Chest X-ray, AP view. Patient: 35 years old, sex M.
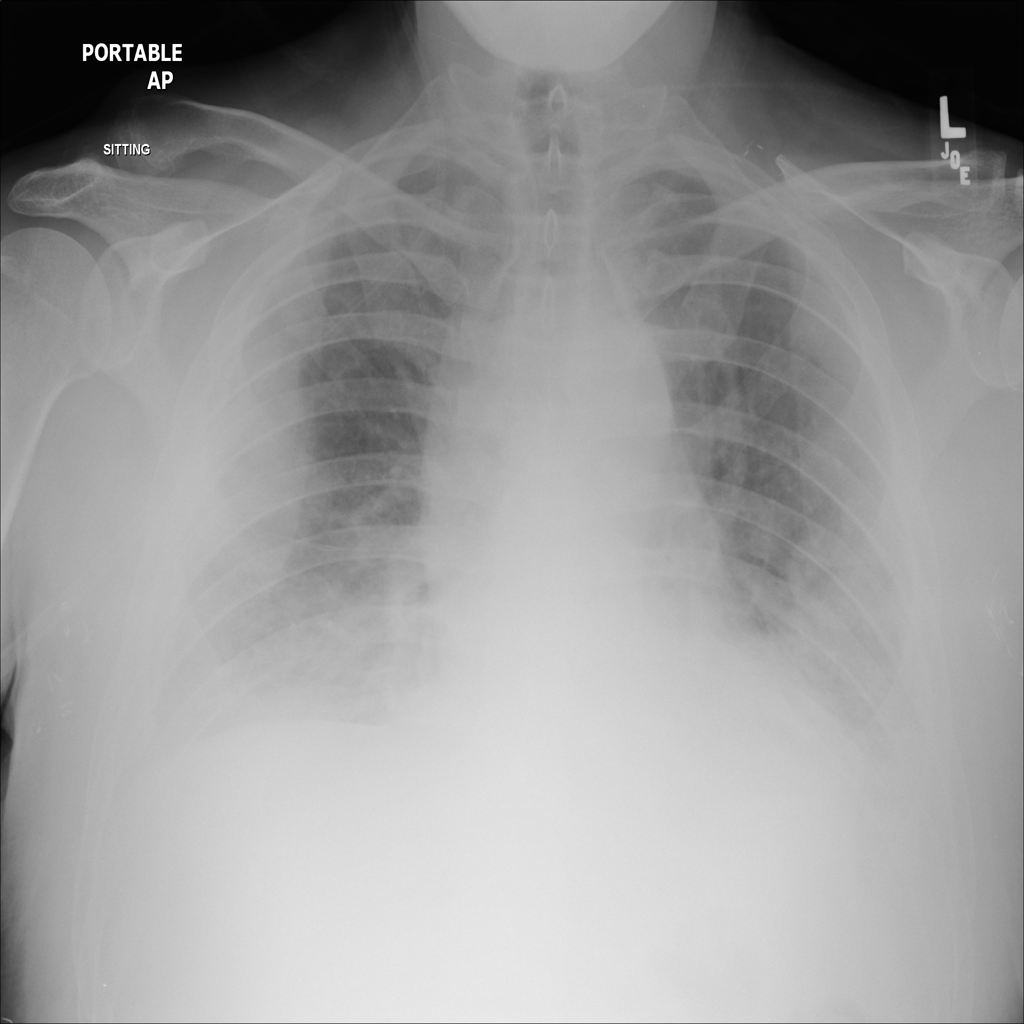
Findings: Effusion